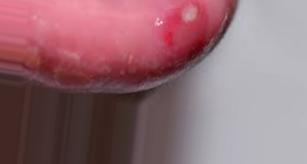
Condition: Mouth Ulcer